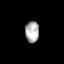
Tissue: lung
Cell type: Epithelial cells
Senescence score: 0.1888
Nuclear area (px): 290
Mean DAPI intensity: 172.403